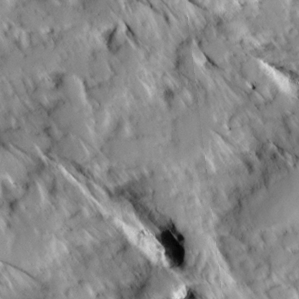
Label: non_frost